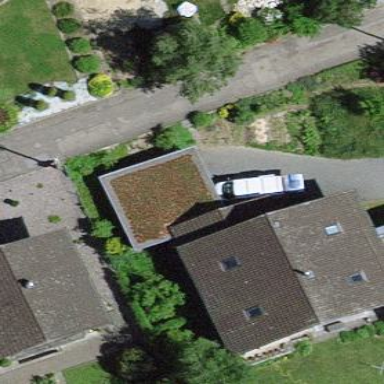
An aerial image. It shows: Garage.